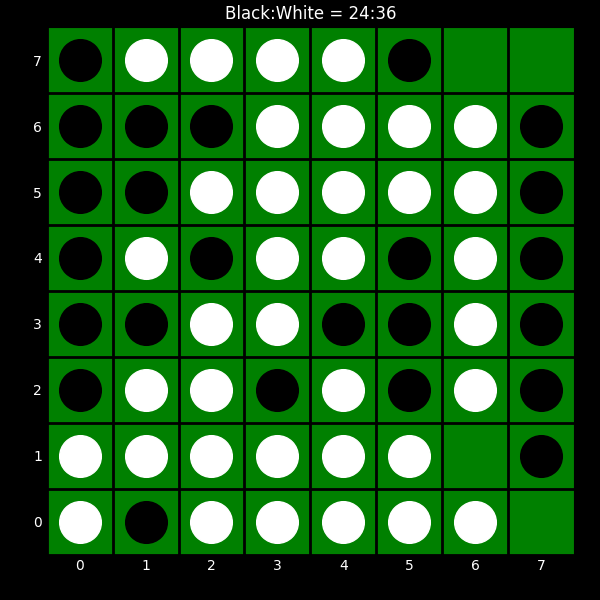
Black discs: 24
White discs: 36